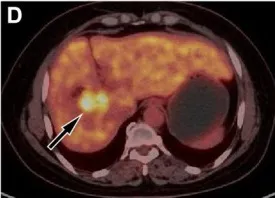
PET/CT fusion image. Showed obviously increased 18F-FDG uptake of the mass (arrows).
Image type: radiology (pet)